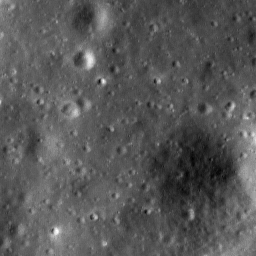
Host type: background_regolith
Lunar coordinates: latitude nan, longitude nan